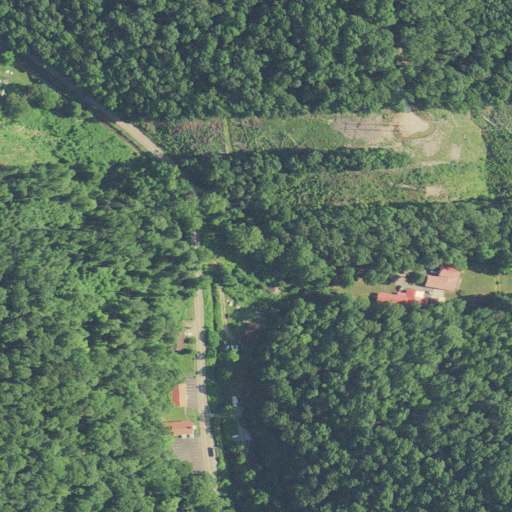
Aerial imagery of valley in West Virginia named Harris Hollow containing deciduous forest, open development, mixed forest, grassland, low intensity development, and medium intensity development